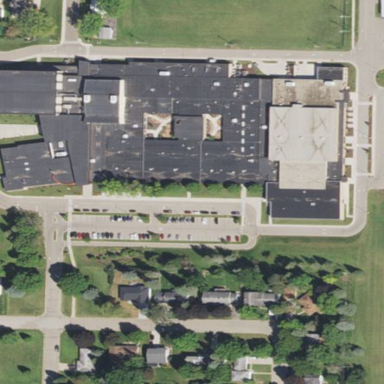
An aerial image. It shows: School building.